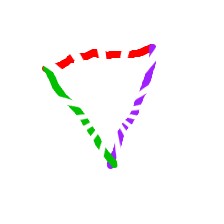
Shape: triangle